Question: I have a fixed, 100% height menu on the left and I need to create a shadow effect on its right side that would disappear after while.
See the figure that illustrates this.

How to create this effect?
Here is a fiddle: <URL>
HTML:
'''
<nav id="main-menu">
<h1>Hello</h1>
<a href="#">A</a>
<a href="#">B</a>
<a href="#">C</a>
<a href="#">D</a>
</nav>
'''
CSS:
'''
#main-menu {
width: 320px;
height: 100%;
top: 0;
z-index: 1000;
position: fixed;
background-color: #b4bac1;
}
'''
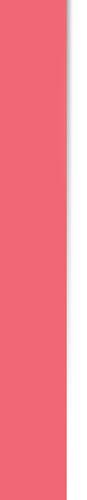
Answer: You can achieve this with CSS3: 'box-shadow' and 'transform'.
In the example below the 'box-shadow' is applied to a pseudo element of '.menuContainer' which sits underneath the '.menu' element and is rotated by '1deg' using CSS3s 'rotate()' transform property.
'''
html,body { /* This is only here to allow the menu to stretch to 100% */
height: 100%;
margin: 0;
}
.menuContainer {
position: relative;
height: 100%;
width: 100px;
}
.menuContainer::after {
content: "";
position: absolute;
z-index: 1;
top: -10px;
bottom: 0;
left: -7px;
background: rgba(0,0,0,0.3);
box-shadow: 10px 0 10px 0 rgba(0,0,0,0.3);
width: 100px;
transform: rotate(1deg);
}
.menu {
background: #f00;
height: 100%;
width: 100px;
position: relative;
z-index: 2;
}
'''
'''
<div class="menuContainer">
<div class="menu"></div>
</div>
'''
# JSFiddle